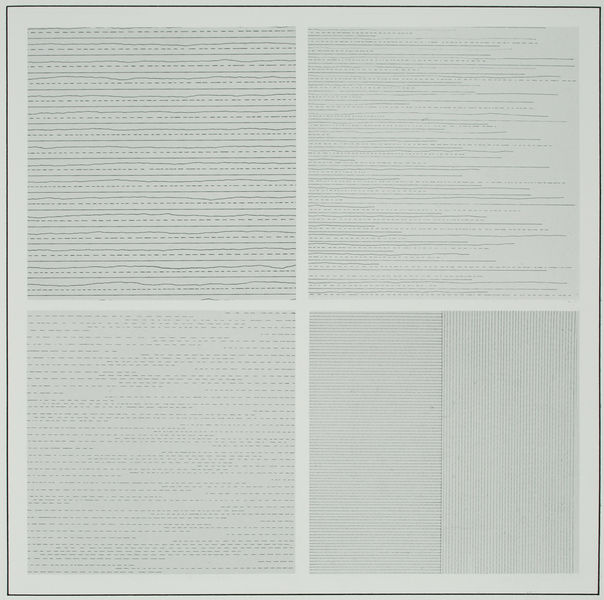
Titel: Different Lines - (not) straight, broken, horizontal, with random length, vertical, parallel etc.
Künstler: Sol Lewitt
Standort: New York
Institution: John Weber Gallery
Schlagwörter: schwarz, weiss, felder, abstrakt, fläche, linien, striche, wei, vier, linie, schraffuren, quadrate, lewitt, quadrat, sol lewitt